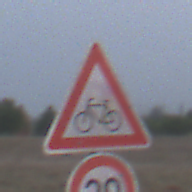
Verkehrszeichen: RadverkehrRechts
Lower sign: Geschwindigkeit30
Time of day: SunriseSunset
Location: Outdoor (Nature)
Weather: Overcast
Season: NotSpecified
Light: Natural